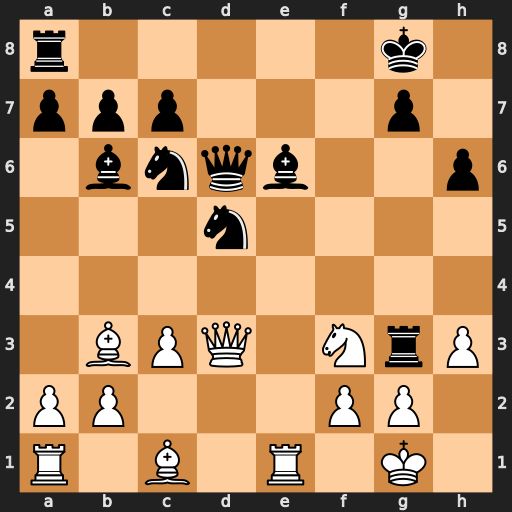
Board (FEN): r5k1/ppp3p1/1bnqb2p/3n4/8/1BPQ1NrP/PP3PP1/R1B1R1K1
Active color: w
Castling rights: -
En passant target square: -
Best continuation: Rxe6